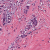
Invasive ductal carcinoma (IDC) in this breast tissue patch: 1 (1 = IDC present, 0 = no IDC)